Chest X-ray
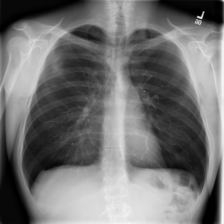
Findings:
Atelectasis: negative
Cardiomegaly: negative
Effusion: negative
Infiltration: negative
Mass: negative
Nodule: negative
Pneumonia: negative
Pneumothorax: positive
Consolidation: negative
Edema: negative
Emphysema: negative
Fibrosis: negative
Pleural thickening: negative
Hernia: negative